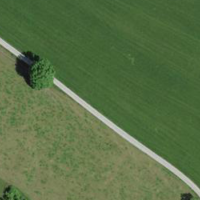
EUNIS habitat code: 24
Species observed at this site:
Cornus sanguinea